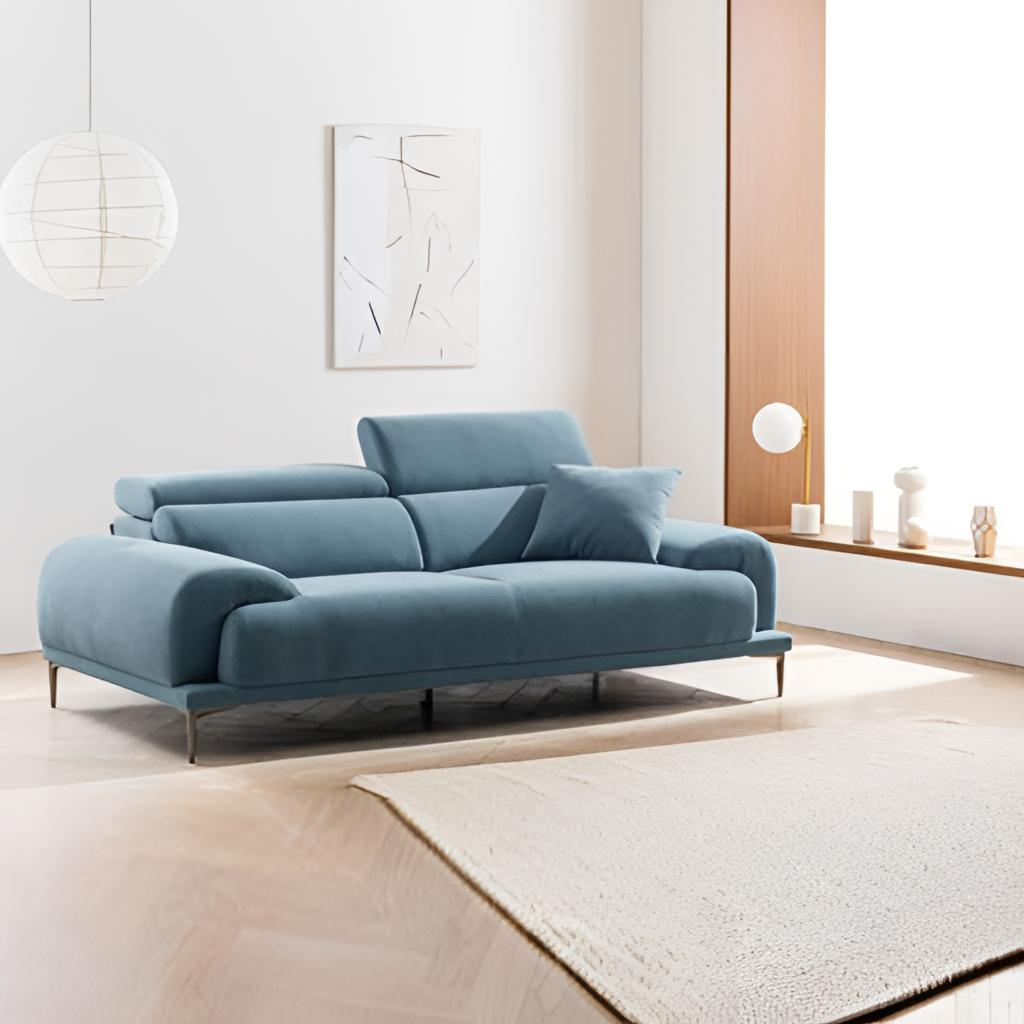
teal fabric sofa, living room, contemporary, wood flooring, with herringbone pattern, paint wallpaper, with solid pattern